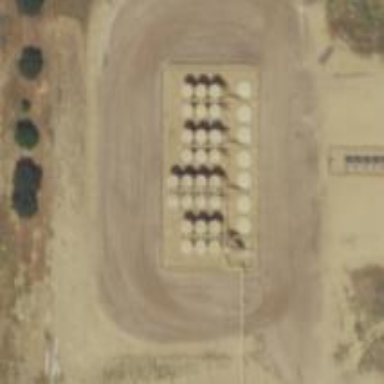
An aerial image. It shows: Storage tank that is man-made.